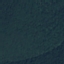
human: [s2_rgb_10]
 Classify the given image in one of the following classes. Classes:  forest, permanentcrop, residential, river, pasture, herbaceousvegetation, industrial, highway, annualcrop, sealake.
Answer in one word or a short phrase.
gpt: Forest